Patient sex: M
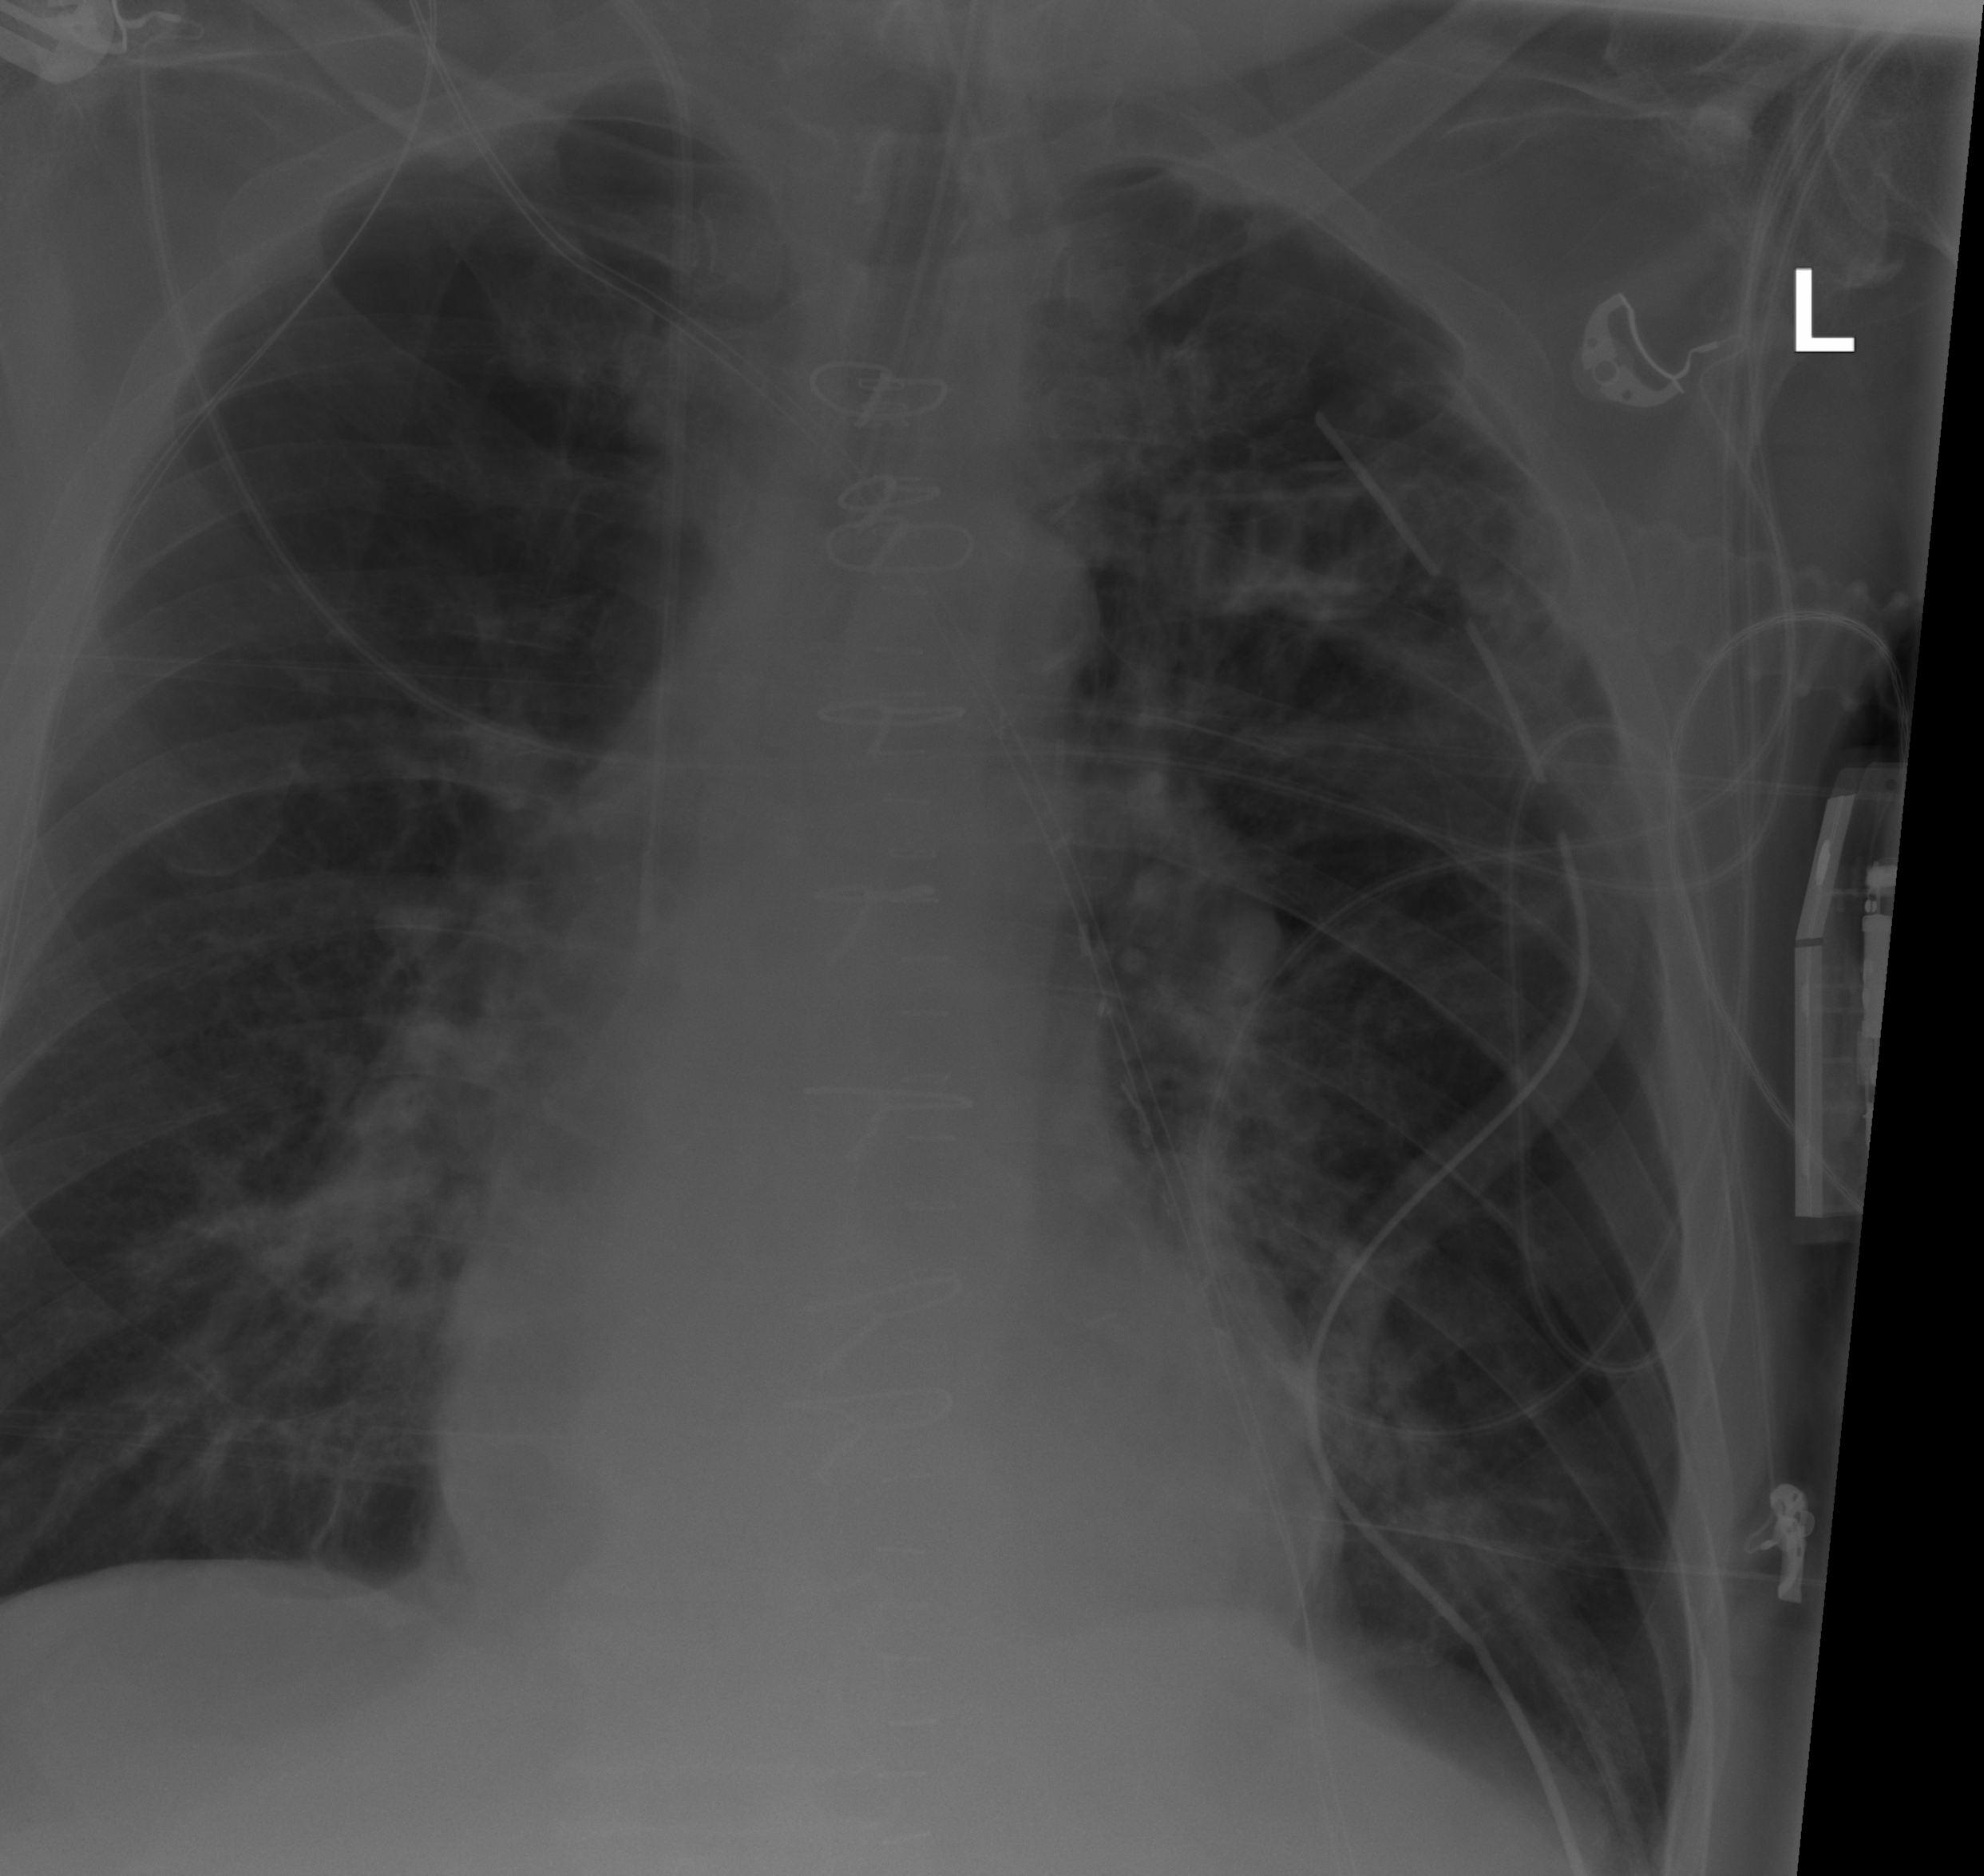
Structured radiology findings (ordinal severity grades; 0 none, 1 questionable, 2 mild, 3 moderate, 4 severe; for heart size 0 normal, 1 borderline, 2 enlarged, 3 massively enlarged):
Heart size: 0
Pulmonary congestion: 2
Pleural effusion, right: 0
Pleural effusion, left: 0
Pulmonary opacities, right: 0
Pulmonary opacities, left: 0
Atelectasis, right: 0
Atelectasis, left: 0